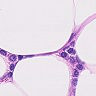
Metastatic tissue present: no